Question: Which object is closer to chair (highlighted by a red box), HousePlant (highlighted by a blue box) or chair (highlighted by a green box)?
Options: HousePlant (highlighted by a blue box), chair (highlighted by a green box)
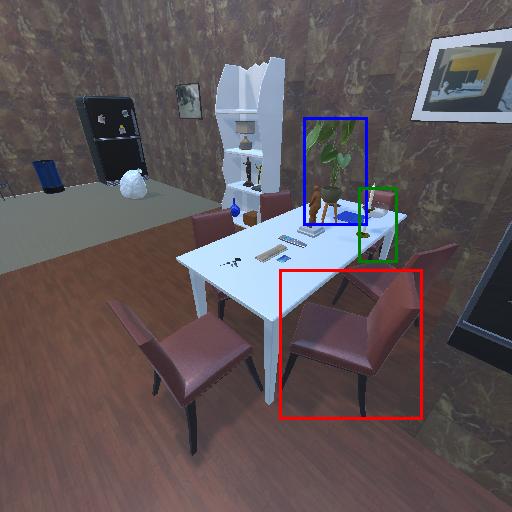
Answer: HousePlant (highlighted by a blue box)